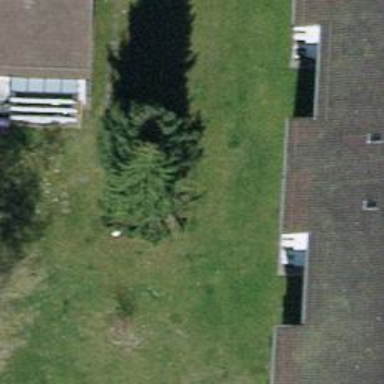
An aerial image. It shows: Urban tree adds touch of nature to the surroundings.